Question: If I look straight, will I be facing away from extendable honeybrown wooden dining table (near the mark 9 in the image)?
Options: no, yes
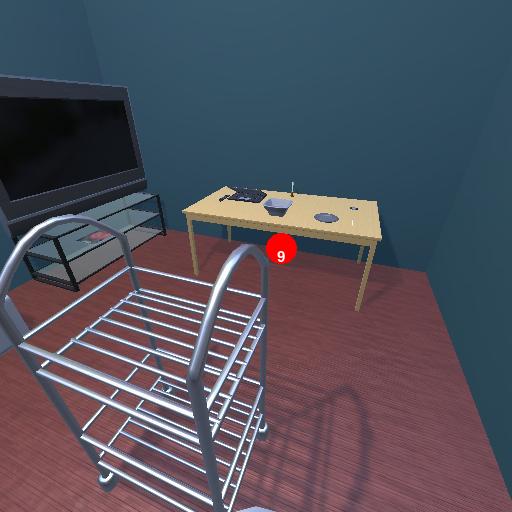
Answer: no